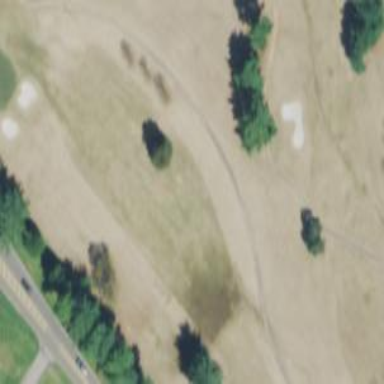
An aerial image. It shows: Golf hole.